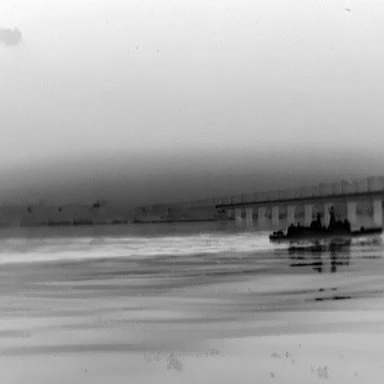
There is a warship in the infrared image.